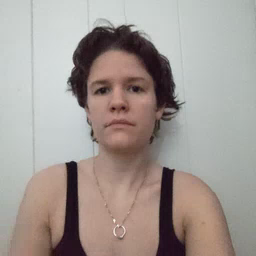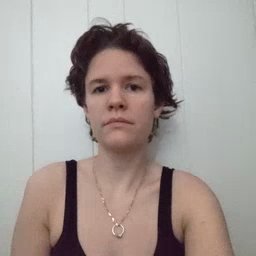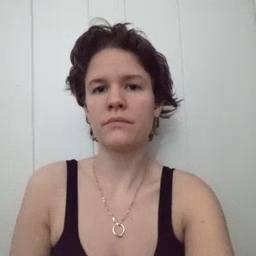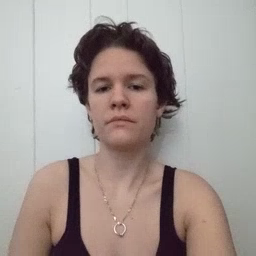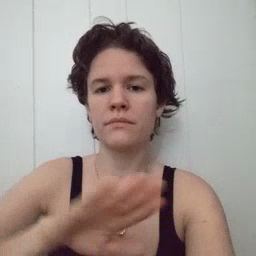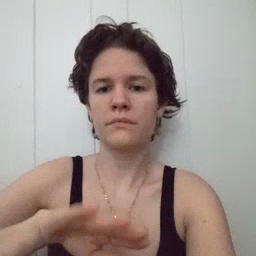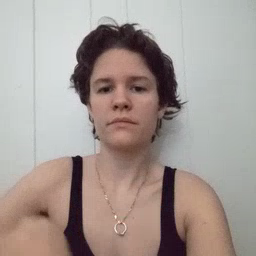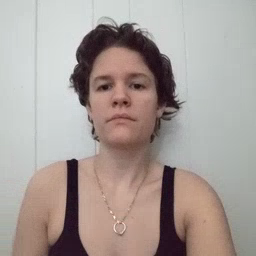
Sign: pool